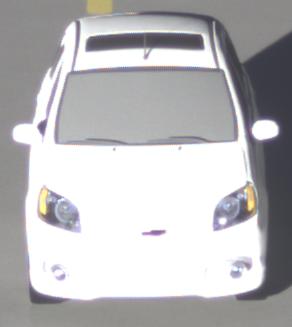
Make: Chevrolet
Model: Aveo 1.2
Detailed model: Aveo
Model produced from: 2008/06
Model produced until: 2011/01
Doors: 3
Color: white
Road condition: wet road
Daytime: sunrise or sunset
Contrast: high contrast